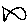
Label: fish